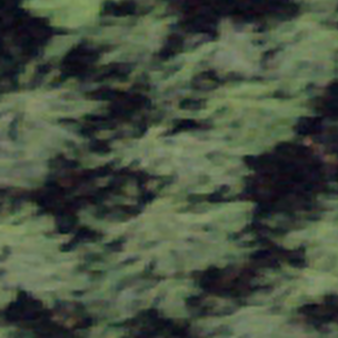
Label: other